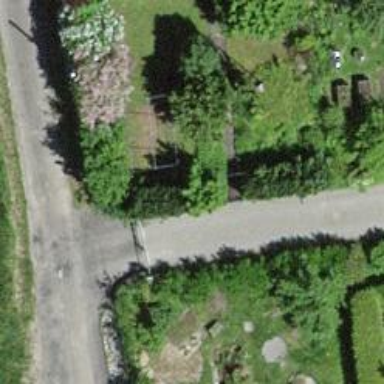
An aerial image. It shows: Gate.